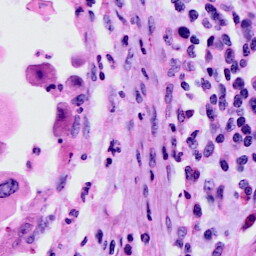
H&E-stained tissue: Cervix